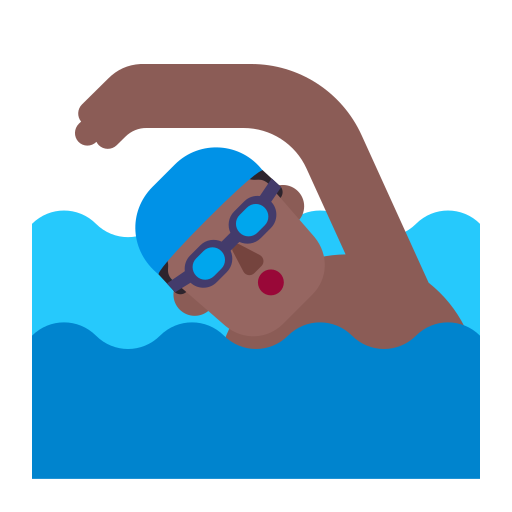
man swimming flat  dark